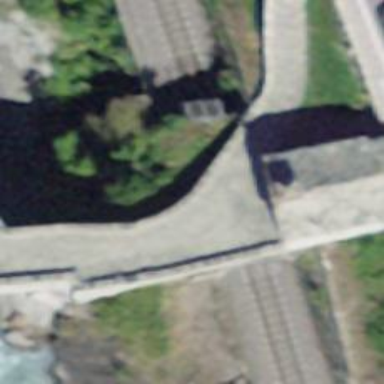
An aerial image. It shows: Path leading to bridge.